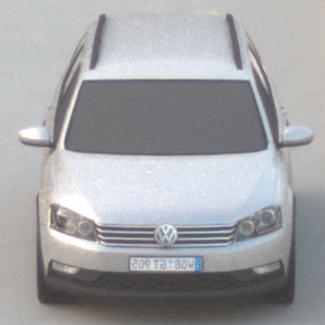
Make: VW
Model: Passat Alltrack 1.8 TSI
Detailed model: Passat (B7) Alltrack
Model produced from: 2012/03
Model produced until: 2013/06
Doors: 5
Color: white
Road condition: dry road
Daytime: sunrise or sunset
Contrast: low contrast